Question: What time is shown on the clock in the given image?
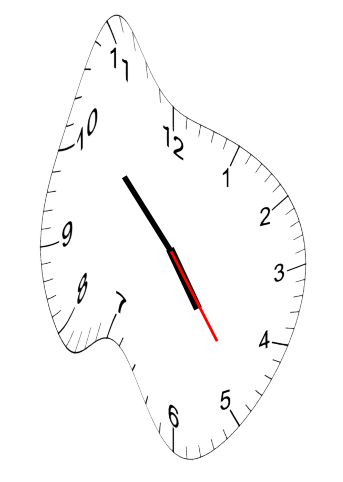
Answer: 04:52:24